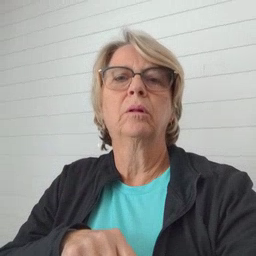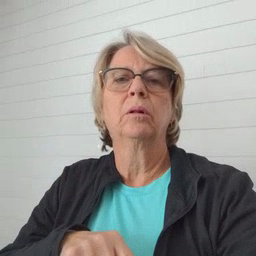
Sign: uncle